Question: I have a section in my asp website (After logging in), where user accounts can be added. The problem is that I user inputs of type password and email for the user's email address and password fields. For some reason, it auto populates these fields based on the values it memorized from the login page. The following image presents my scenario. Any suggestions?

'''
<tr>
<td>Email </td>
<td><asp:TextBox ID="txtEmailToAdd" runat="server" Width="200px" autocomplete="off"></asp:TextBox></td>
<td></td>
</tr>
<tr>
<td>Department </td>
<td>
<asp:DropDownList ID="cboDeptToAdd" runat="server" Width="200px">
</asp:DropDownList>
</td>
<td></td>
</tr>
<tr>
<td>Position </td>
<td>
<asp:DropDownList ID="cboPosToAdd" runat="server" Width="200px">
</asp:DropDownList>
</td>
<td></td>
</tr>
<tr>
<td>Password </td>
<td><asp:TextBox ID="txtPasswordToAdd" runat="server" Width="200px" TextMode="Password" autocomplete="off"></asp:TextBox></td>
<td></td>
</tr>
<tr>
<td>Confirm Password </td>
<td><asp:TextBox ID="txtPasswordConfirmToAdd" runat="server" Width="200px" TextMode="Password" autocomplete="off"></asp:TextBox></td>
<td><asp:Button ID="btnAddUser" runat="server" Text="Add User"
Width="170px" onclientclick="return ValidateAdd();"
onclick="btnAddUser_Click" /></td>
</tr>
'''
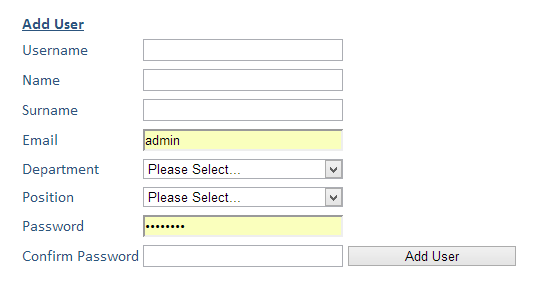
Answer: You want 'AutoCompleteType="Disabled"' for ASP.Net TextBox control.
'''
<asp:TextBox ID="txtEmailToAdd" runat="server" AutoCompleteType="Disabled">
</asp:TextBox>
'''
It will render as
'''
<input name="txtEmailToAdd" type="text" autocomplete="off" id="txtEmailToAdd" />
'''
<URL> is the more information about AutoCompleteType Property.